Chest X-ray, AP view. Patient: 65 years old, sex M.
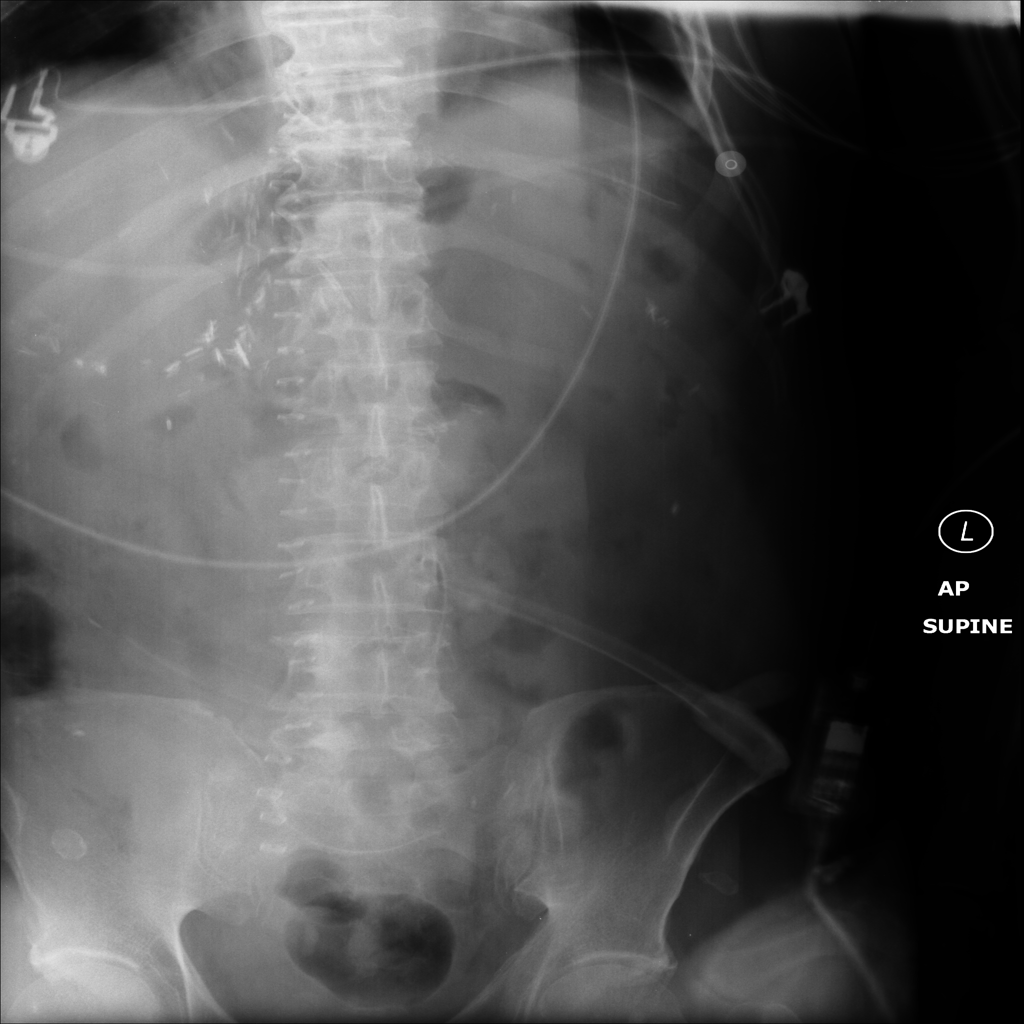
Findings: No Finding